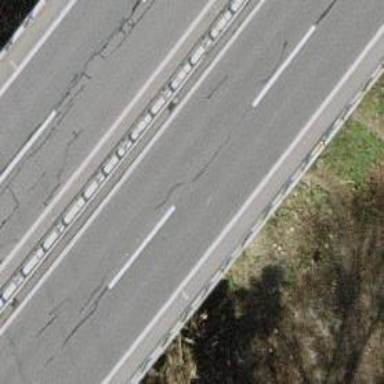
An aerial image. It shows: Bridge over motorway.